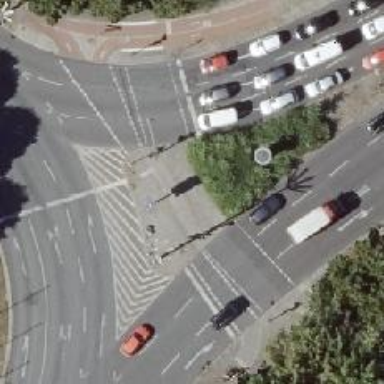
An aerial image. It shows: Traffic island located on footway.